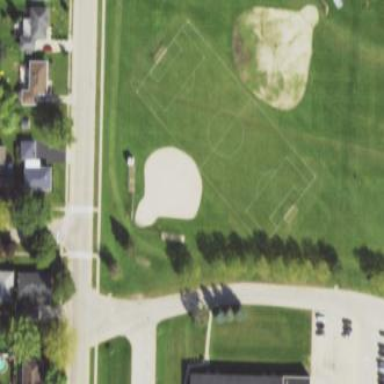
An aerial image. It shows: Softball pitch for leisure land activities.